Here is the time-frequency representation (spectrogram) of a rolling-element bearing's vibration measurement. Classify the bearing condition as one of: normal, inner_race, outer_race, ball.
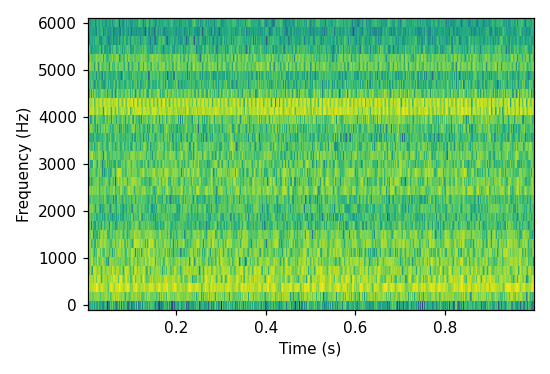
Answer: normal